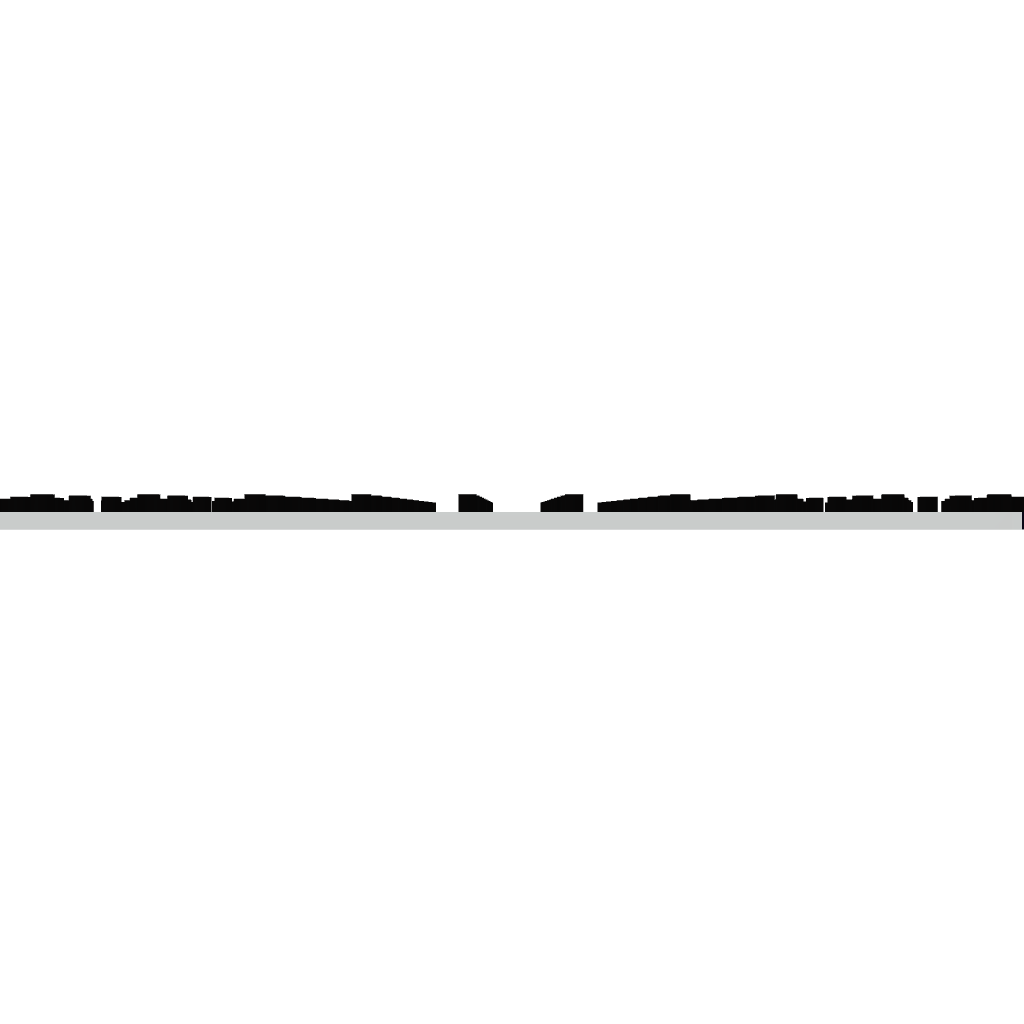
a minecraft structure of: Debian logo